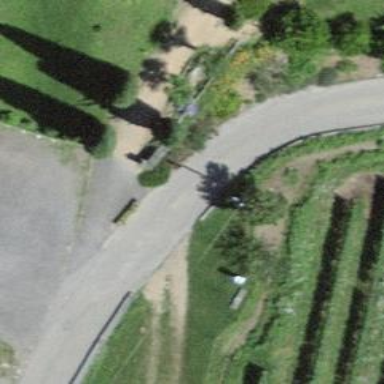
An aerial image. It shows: Bench.